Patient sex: M
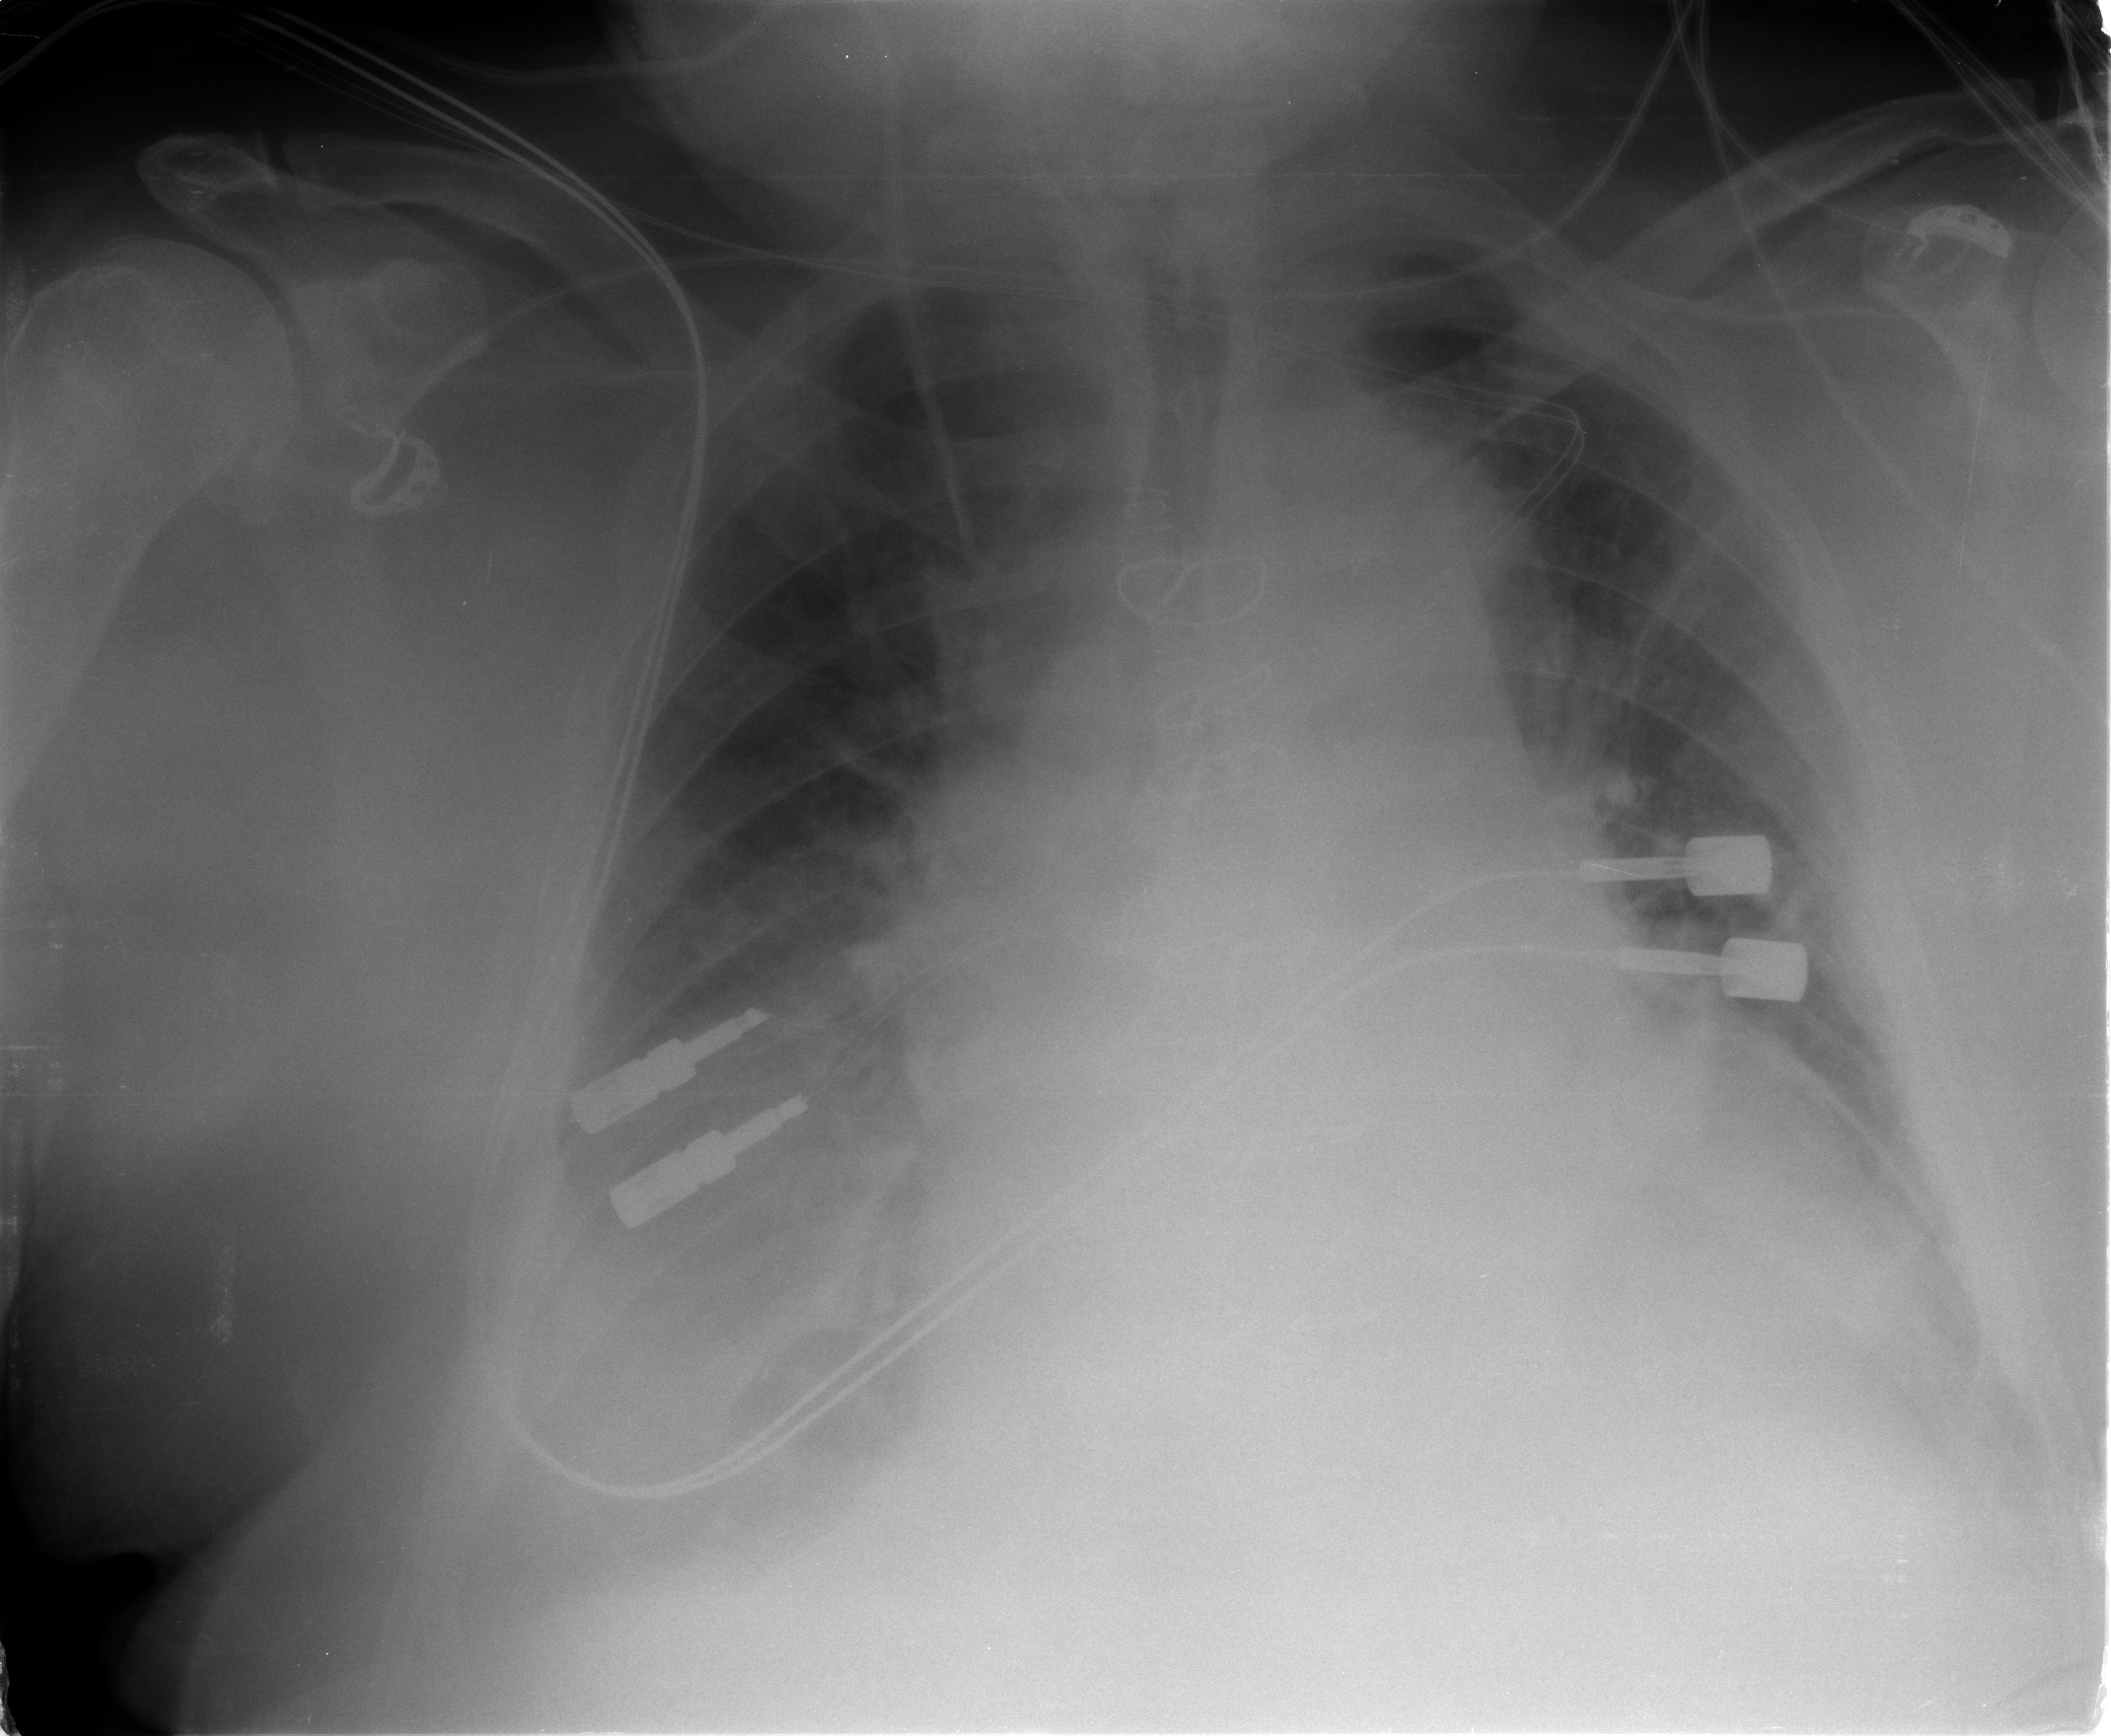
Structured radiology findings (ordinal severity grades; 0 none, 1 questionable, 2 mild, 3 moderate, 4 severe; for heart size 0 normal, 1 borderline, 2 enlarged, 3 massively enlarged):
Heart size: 2
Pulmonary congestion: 3
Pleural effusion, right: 2
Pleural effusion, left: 2
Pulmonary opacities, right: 2
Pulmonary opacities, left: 0
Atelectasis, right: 2
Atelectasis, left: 1